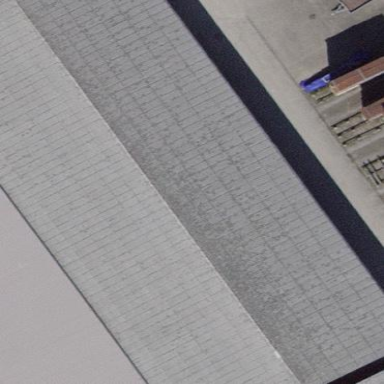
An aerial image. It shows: Industrial building.